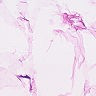
Metastatic tissue present: no